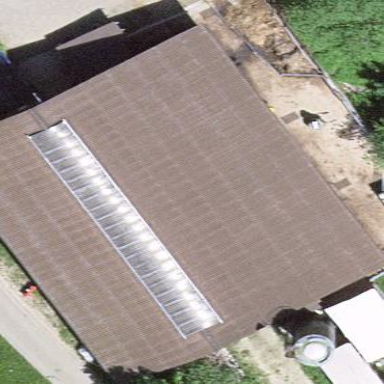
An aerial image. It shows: Stable building.